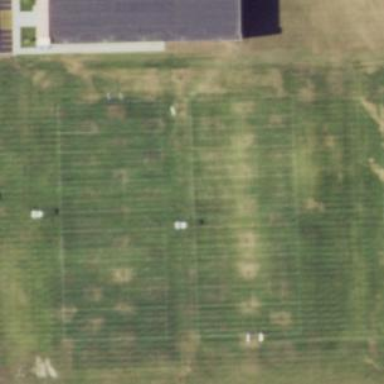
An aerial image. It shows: American football pitch for leisure and sport activities.